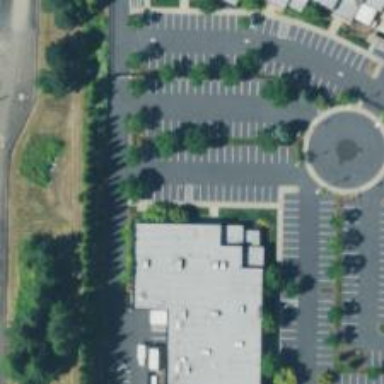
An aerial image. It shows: Parking space is available.